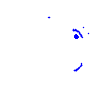
Particle: kaon